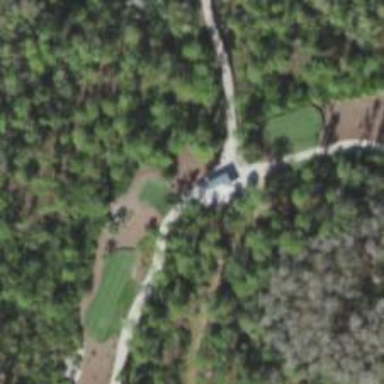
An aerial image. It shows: Path for both road and golf.